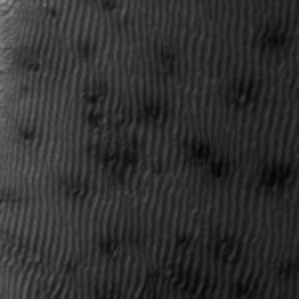
Label: frost